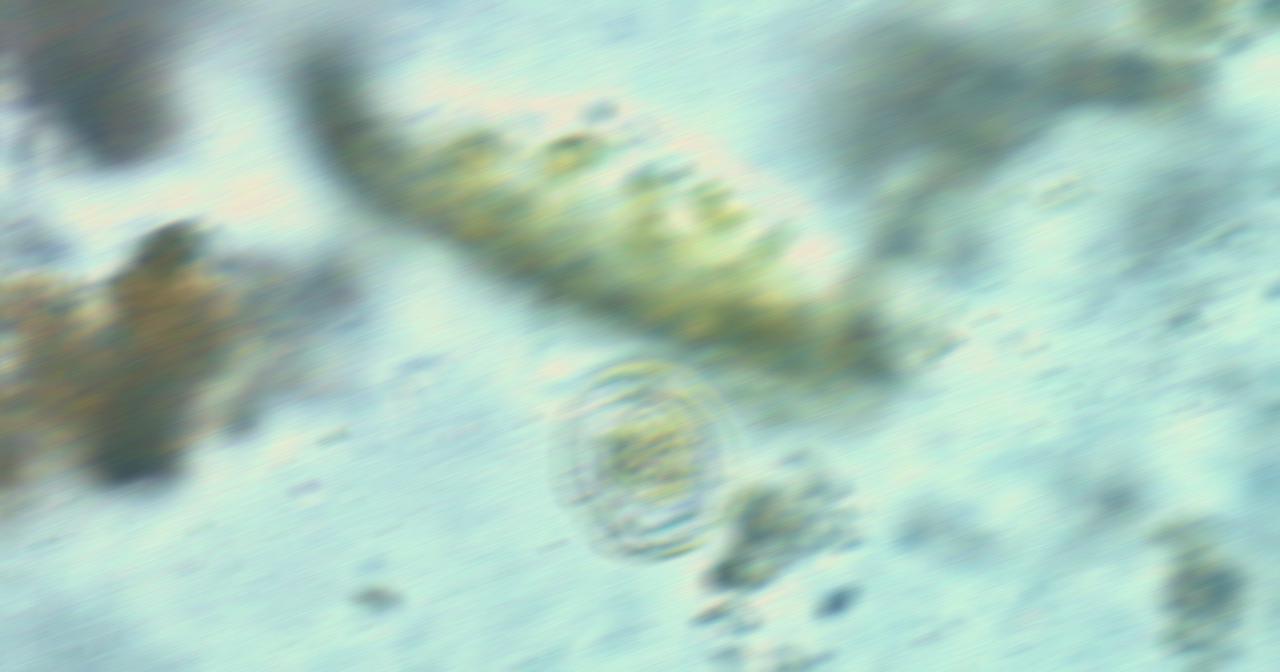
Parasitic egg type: Hymenolepis nana